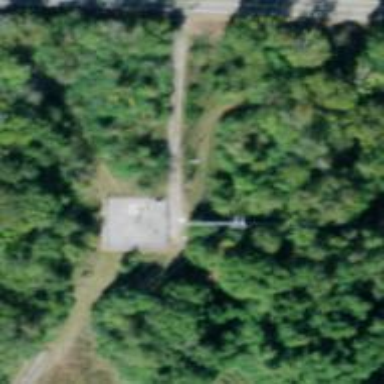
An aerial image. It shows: Communication mast tower.